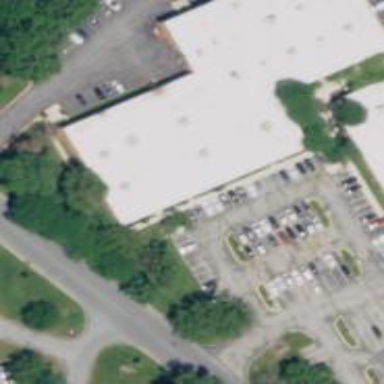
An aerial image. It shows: Commercial building.